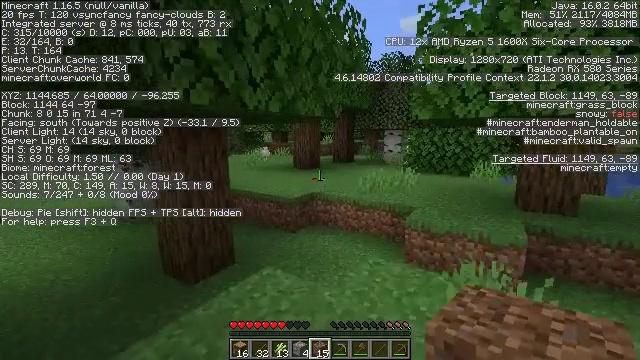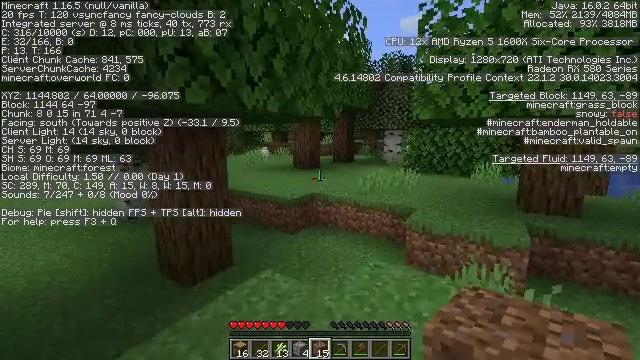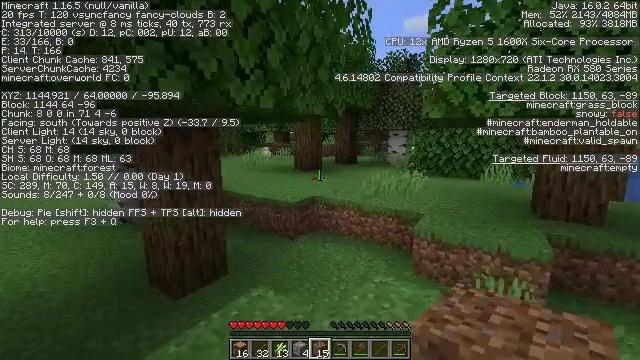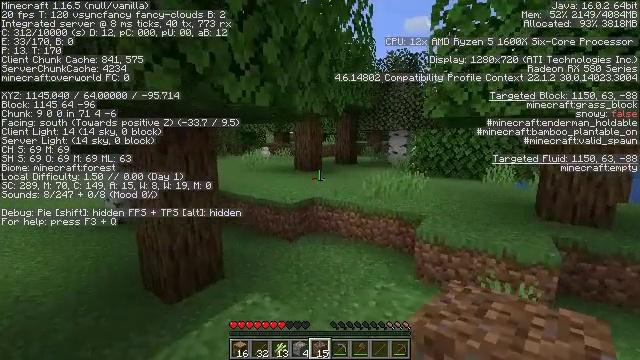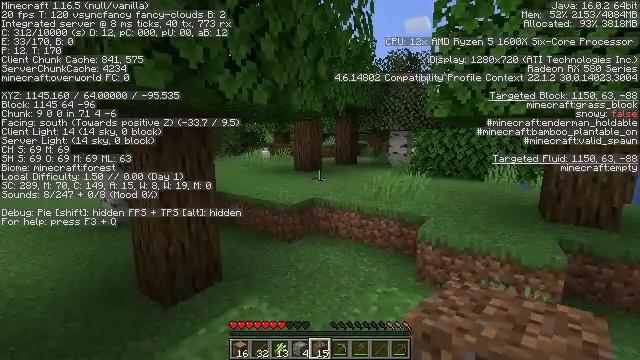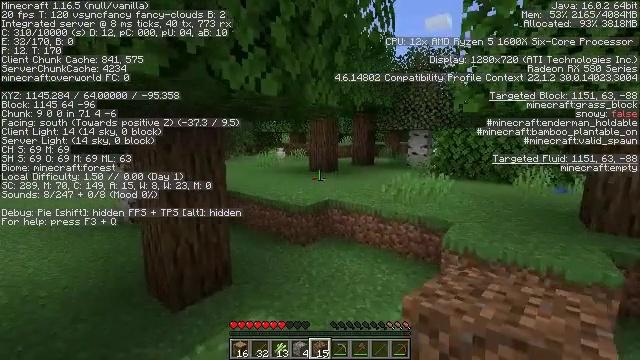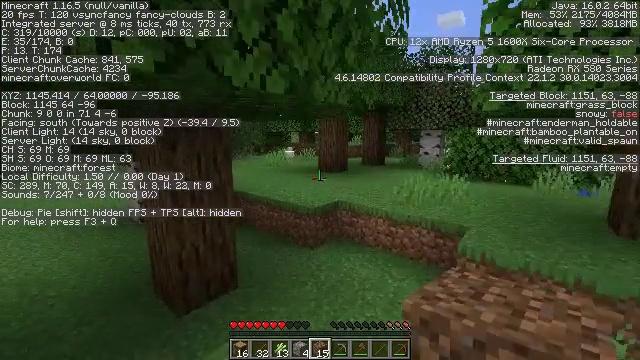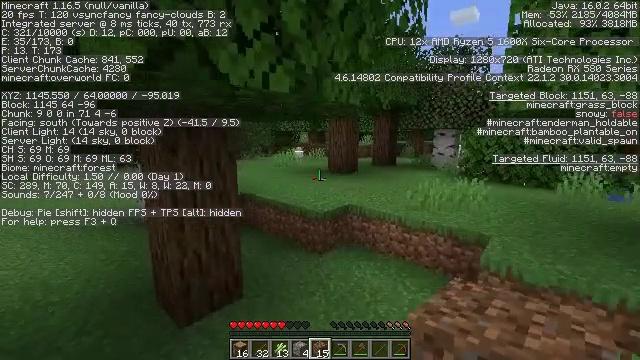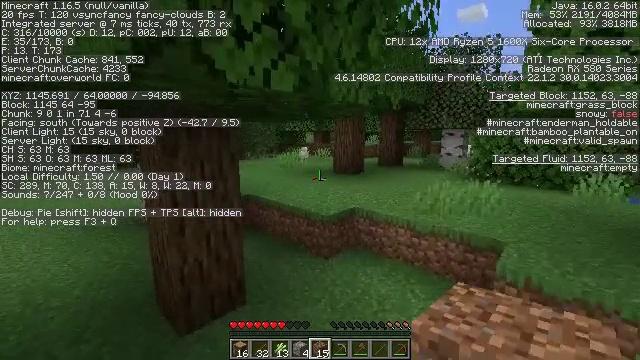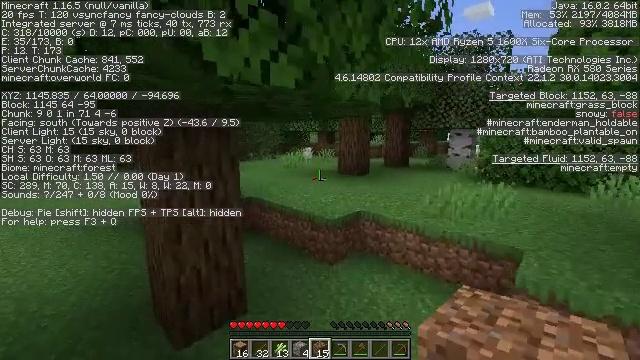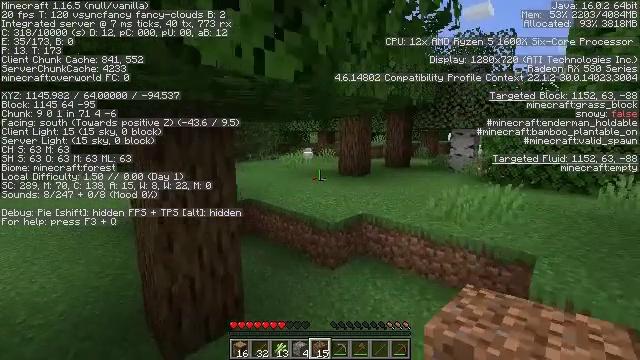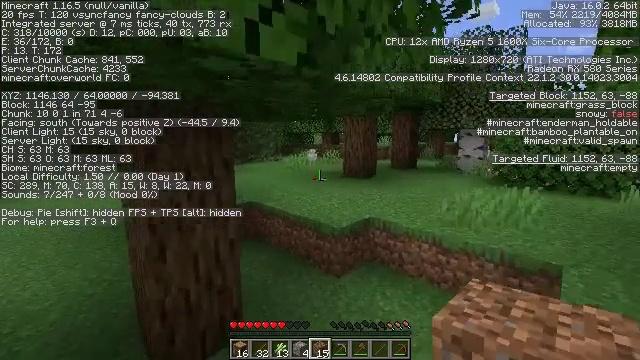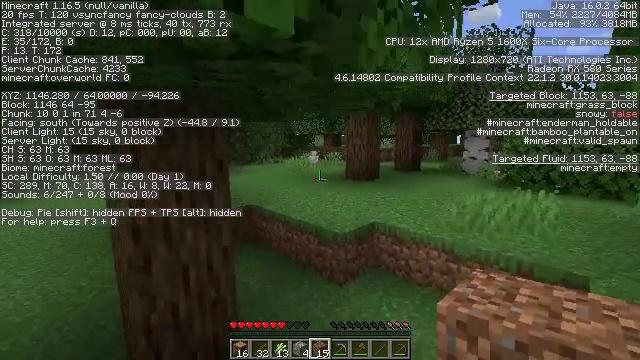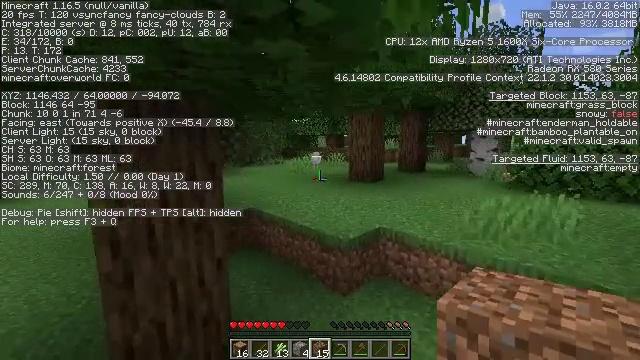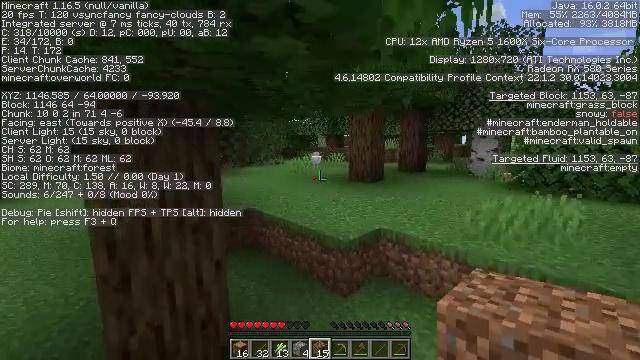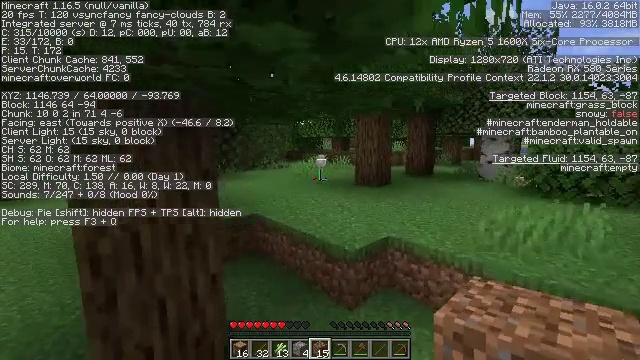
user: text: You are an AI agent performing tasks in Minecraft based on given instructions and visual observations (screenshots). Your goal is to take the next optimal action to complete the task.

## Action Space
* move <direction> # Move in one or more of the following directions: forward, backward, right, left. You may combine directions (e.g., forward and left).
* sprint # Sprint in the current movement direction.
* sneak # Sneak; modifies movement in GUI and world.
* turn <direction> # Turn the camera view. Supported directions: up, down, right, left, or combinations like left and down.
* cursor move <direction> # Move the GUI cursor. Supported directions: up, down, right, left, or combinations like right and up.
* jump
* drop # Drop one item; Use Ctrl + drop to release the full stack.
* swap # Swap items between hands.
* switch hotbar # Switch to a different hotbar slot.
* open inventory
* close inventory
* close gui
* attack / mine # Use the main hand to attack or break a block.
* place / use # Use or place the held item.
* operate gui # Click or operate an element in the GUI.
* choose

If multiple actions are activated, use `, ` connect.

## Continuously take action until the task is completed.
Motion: motion action
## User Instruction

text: Kill the sheep.
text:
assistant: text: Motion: move forward
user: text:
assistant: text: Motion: move forward
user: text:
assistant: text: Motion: move forward
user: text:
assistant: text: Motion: move forward
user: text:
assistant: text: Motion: move forward, turn left
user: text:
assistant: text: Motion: move forward, turn left
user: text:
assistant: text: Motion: move forward, turn left
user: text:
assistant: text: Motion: move forward, turn left
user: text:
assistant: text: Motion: move forward
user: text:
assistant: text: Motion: move forward
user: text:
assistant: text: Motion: move forward
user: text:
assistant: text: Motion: move forward
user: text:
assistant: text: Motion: move forward
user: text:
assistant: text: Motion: move forward
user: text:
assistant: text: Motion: move forward, turn left
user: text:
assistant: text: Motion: move forward and move right
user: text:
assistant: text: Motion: move forward and move right
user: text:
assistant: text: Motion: move forward and move right
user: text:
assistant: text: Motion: move forward and move right
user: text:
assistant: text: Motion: move forward and move right
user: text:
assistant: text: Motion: move forward and move right
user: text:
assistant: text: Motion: move forward and move right
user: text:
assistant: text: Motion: move forward
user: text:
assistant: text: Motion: move forward
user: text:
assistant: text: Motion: move forward, turn left
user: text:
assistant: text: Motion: move forward
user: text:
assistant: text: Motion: move forward
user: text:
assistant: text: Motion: move forward
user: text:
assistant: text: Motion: move forward, turn left, jump
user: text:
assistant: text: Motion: move forward, turn left, jump